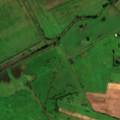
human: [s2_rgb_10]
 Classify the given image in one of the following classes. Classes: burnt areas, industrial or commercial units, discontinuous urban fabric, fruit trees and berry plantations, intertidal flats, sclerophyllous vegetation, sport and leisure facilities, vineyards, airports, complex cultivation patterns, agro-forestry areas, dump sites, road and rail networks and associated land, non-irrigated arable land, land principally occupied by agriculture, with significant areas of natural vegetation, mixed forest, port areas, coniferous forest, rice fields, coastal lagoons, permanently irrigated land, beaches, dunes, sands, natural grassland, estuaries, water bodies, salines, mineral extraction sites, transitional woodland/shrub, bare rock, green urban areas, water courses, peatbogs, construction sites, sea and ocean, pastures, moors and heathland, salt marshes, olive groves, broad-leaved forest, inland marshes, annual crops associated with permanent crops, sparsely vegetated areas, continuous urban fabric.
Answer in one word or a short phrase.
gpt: non-irrigated arable land, pastures, complex cultivation patterns, land principally occupied by agriculture, with significant areas of natural vegetation